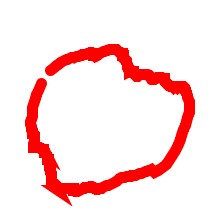
Shape: circle